【题型】填空题　【知识点】立体几何　【难度】medium
直棱柱$ABC - A_1B_1C_1$中底面$ABC$为直角三角形，$P$是$BB_1$的中点，$AA_1 = AC = BC = 2$，则$A_1P$与面$AC_1B_1$所成的角的正切值\underline{\quad\quad\quad}．

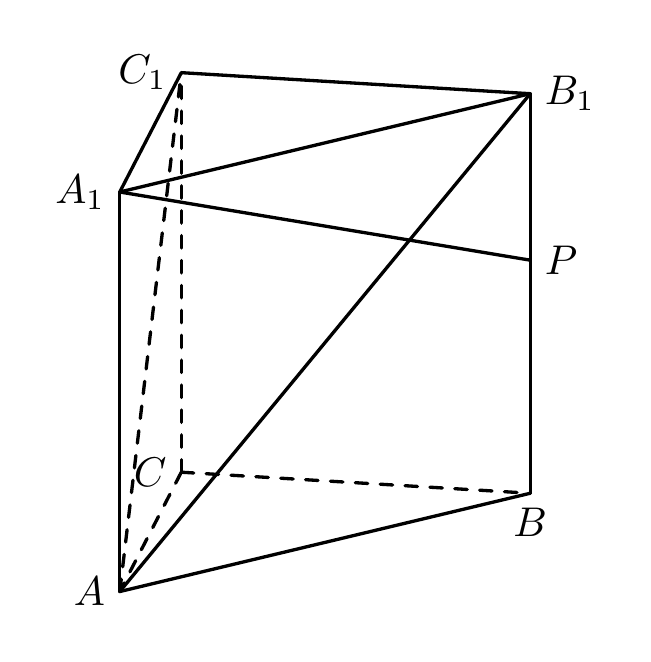
【解答】
\textbf{【答案】} 1

\vspace{1em}
\textbf{【详解】} 以$C$为坐标原点，建立如图所示的空间直角坐标系，

$A(2,0,0)$，$B(0,2,0)$，$C_1(0,0,2)$，$B_1(0,2,2)$，$P(0,2,1)$，$A_1(2,0,2)$，

$\overrightarrow{A_1P} = (-2,2,-1)$，$\overrightarrow{AB_1} = (-2,2,2)$，$\overrightarrow{AC_1} = (-2,0,2)$，

设$\vec{n} = (x,y,z)$为平面$AC_1B_1$的一个法向量，

则
\[
\begin{cases}
\overrightarrow{AB_1} \cdot \vec{n} = 0 \\
\overrightarrow{AC_1} \cdot \vec{n} = 0
\end{cases}
\quad \text{即} \quad
\begin{cases}
-2x + 2y + 2z = 0 \\
-2x + 2z = 0
\end{cases}
\]
取$x = 1$，则$y = 0$，$z = 1$，

所以$\vec{n} = (1,0,1)$，

设$A_1P$与面$AC_1B_1$所成的角为$\theta$，

则$\sin\theta = |\cos\langle\overrightarrow{A_1P},\vec{n}\rangle| = \dfrac{|\overrightarrow{A_1P} \cdot \vec{n}|}{|\overrightarrow{A_1P}||\vec{n}|} = \dfrac{3}{\sqrt{9} \times \sqrt{2}} = \dfrac{\sqrt{2}}{2}$，

$\because \theta \in \left[0,\dfrac{\pi}{2}\right]$，$\therefore \theta = \dfrac{\pi}{4}$，

所以$A_1P$与面$AC_1B_1$所成的角的正切值为1．

故答案为：1.

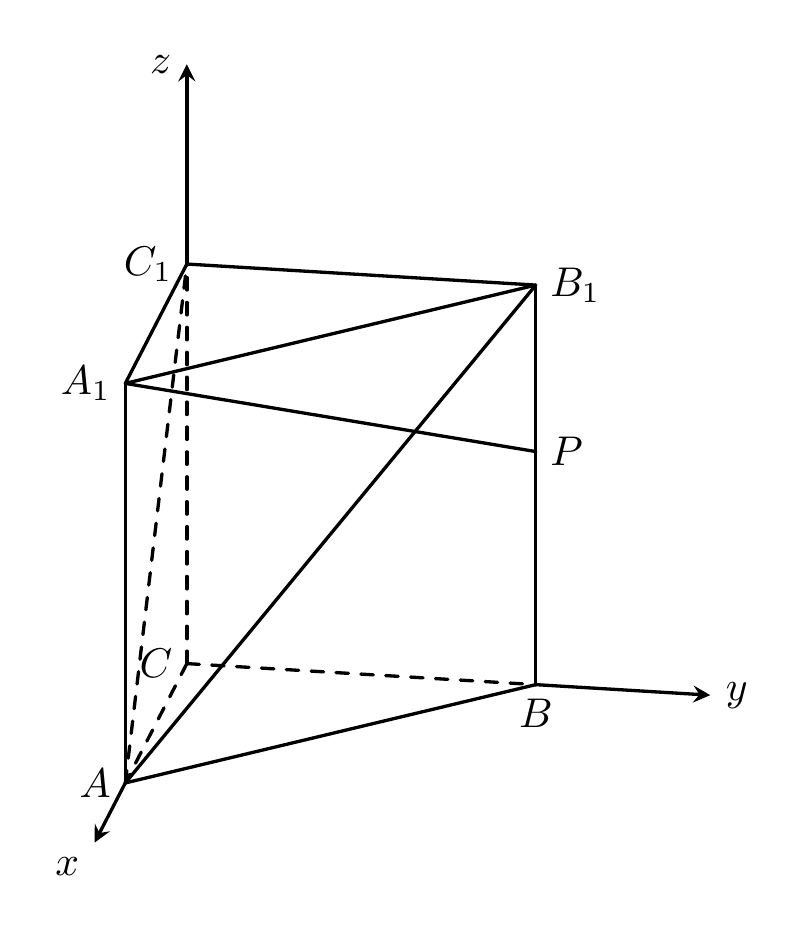